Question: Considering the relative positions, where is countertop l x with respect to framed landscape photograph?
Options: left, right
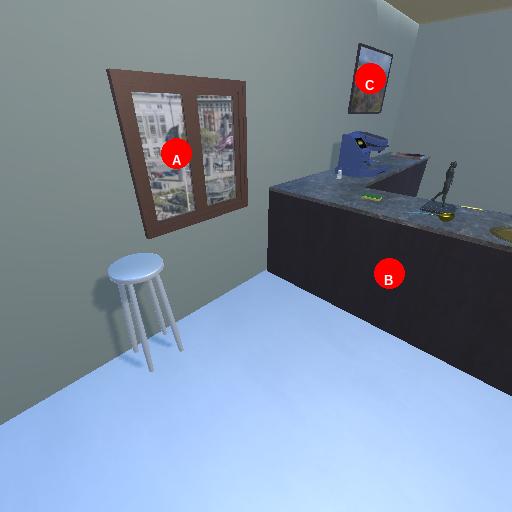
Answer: left